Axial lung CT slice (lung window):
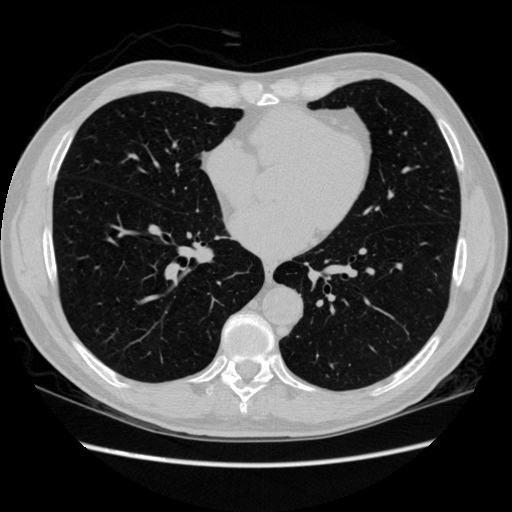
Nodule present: no